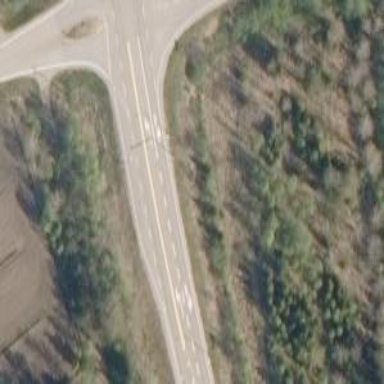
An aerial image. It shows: Secondary road with asphalt surface.